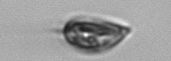
Label: Prorocentrum_triestinum